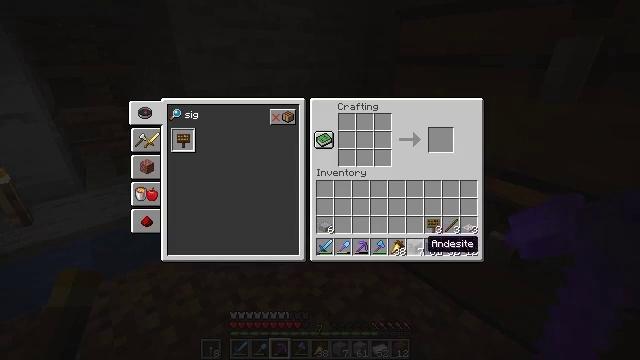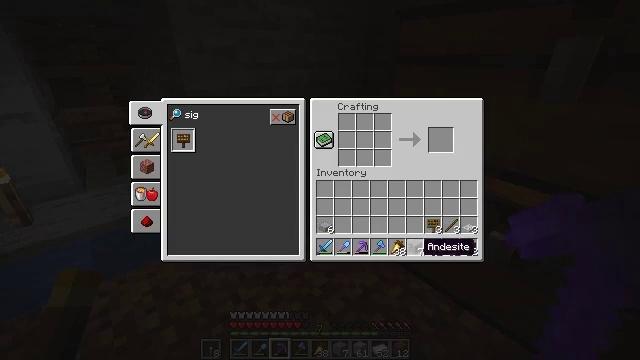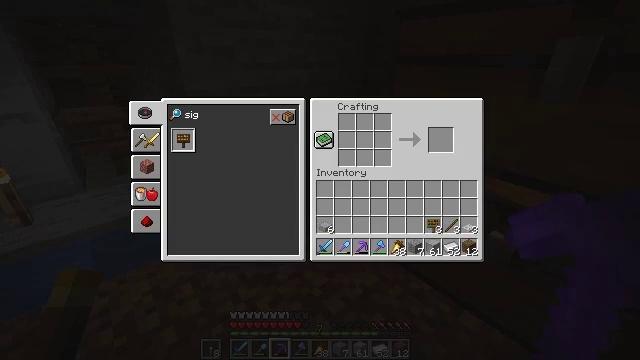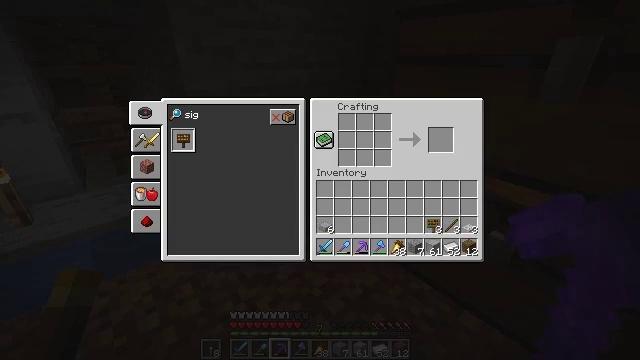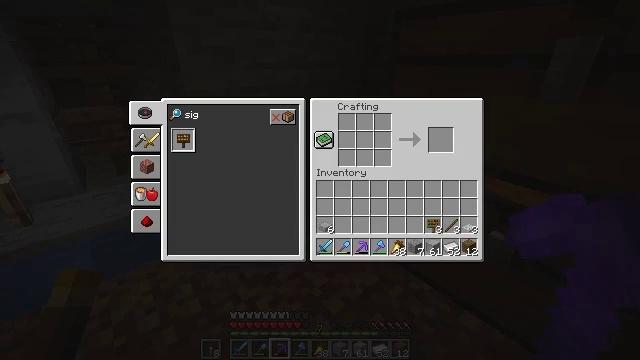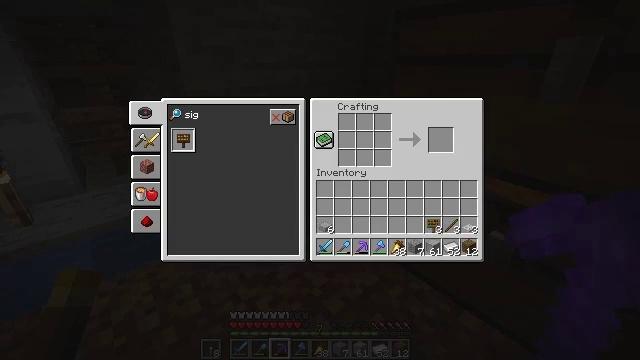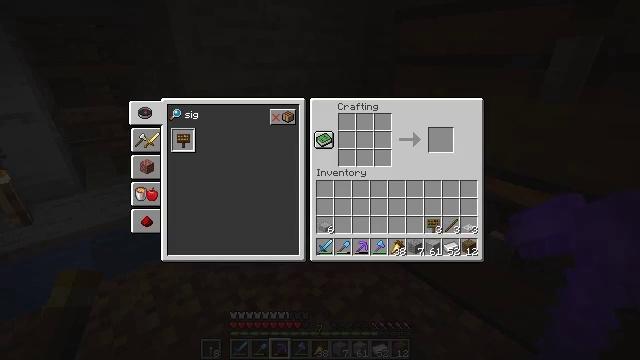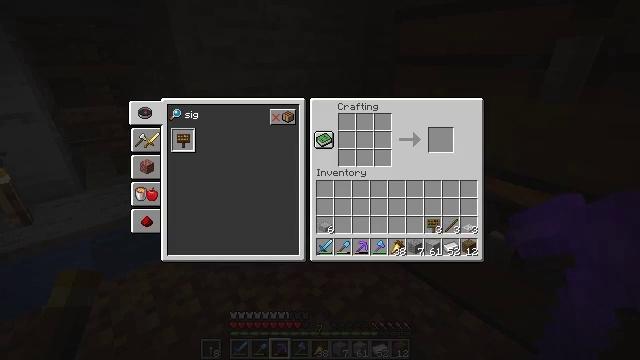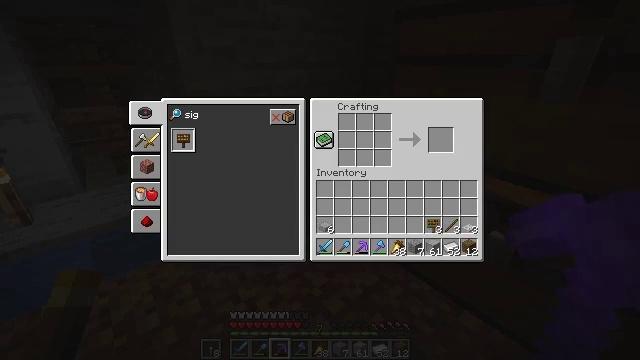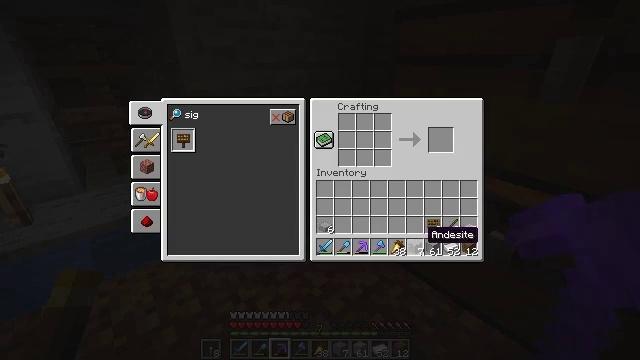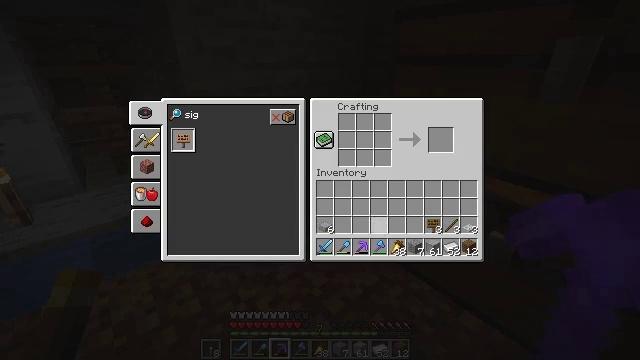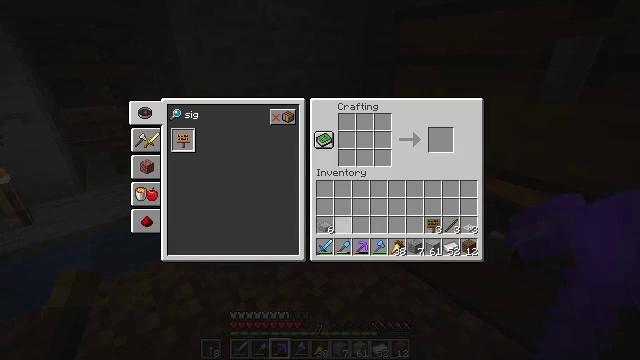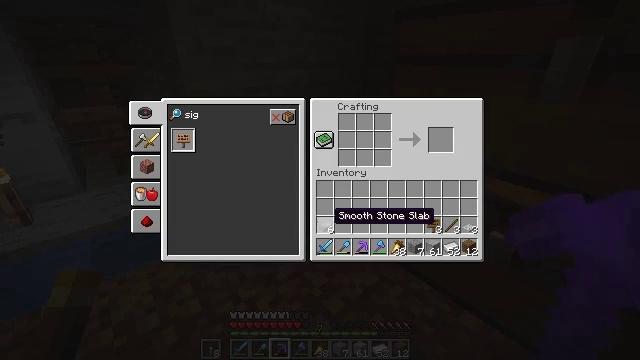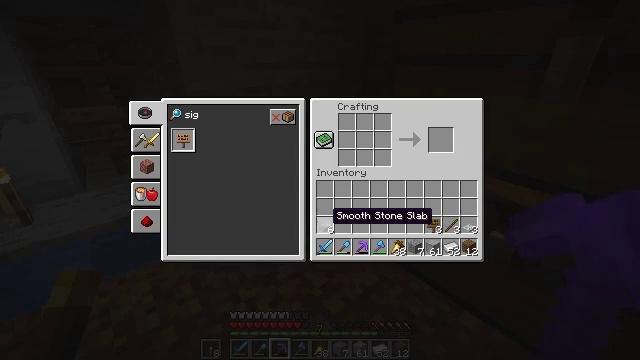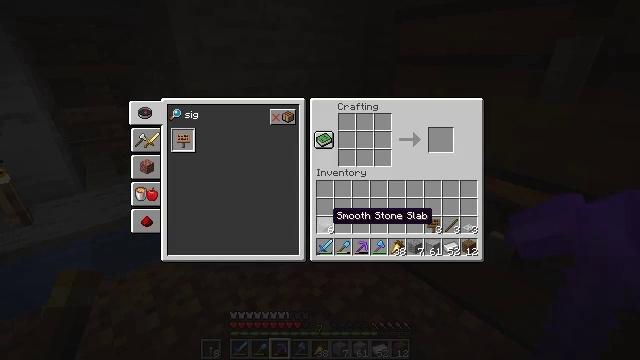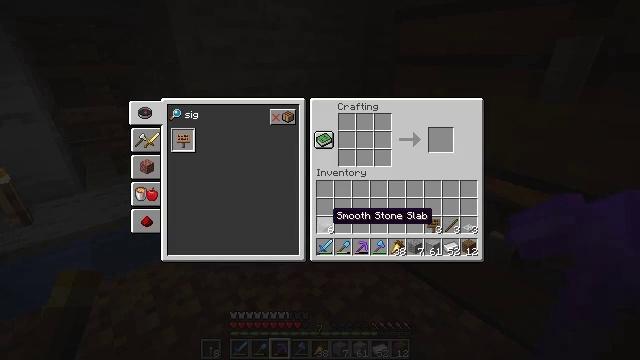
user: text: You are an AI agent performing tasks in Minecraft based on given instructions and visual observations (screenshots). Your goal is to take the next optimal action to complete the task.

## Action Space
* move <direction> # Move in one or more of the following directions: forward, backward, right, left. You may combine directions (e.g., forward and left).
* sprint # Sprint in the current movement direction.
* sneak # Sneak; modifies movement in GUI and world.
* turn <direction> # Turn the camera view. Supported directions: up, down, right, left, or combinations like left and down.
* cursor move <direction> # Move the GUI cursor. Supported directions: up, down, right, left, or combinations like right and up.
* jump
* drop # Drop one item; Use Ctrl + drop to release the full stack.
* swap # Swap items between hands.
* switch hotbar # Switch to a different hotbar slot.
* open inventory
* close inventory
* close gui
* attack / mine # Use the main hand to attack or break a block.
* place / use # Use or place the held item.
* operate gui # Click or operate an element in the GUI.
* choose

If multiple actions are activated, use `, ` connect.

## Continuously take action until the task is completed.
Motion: motion action
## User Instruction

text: craft item andesite wall
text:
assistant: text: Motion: no_op
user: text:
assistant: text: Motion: no_op
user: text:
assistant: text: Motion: no_op
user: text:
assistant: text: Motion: no_op
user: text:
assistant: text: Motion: turn right
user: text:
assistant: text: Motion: no_op
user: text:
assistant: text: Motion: no_op
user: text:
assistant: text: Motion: turn up
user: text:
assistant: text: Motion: turn left and up
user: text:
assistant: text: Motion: turn left and up
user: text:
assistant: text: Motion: turn left and up
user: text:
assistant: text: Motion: turn left
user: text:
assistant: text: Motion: no_op
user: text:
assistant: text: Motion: no_op
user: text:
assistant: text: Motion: no_op
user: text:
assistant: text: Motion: no_op
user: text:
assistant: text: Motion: no_op
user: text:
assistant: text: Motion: attack / mine
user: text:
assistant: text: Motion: attack / mine
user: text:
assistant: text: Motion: turn up, attack / mine
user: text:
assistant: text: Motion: turn up
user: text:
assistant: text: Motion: no_op
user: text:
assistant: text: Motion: no_op
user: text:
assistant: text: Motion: no_op
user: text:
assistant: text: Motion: no_op
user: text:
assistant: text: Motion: no_op
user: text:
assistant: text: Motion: attack / mine
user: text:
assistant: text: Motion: attack / mine
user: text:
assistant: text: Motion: no_op
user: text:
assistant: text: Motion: no_op